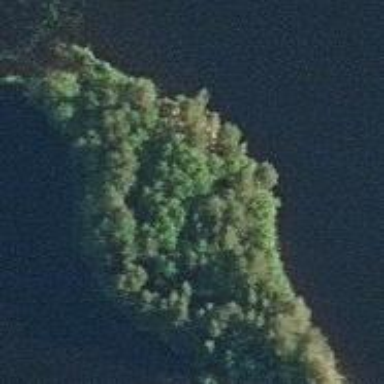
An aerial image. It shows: Islet surrounded by woodland.